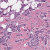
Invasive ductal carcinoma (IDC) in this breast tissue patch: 1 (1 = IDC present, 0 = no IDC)